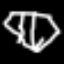
Label: diamond